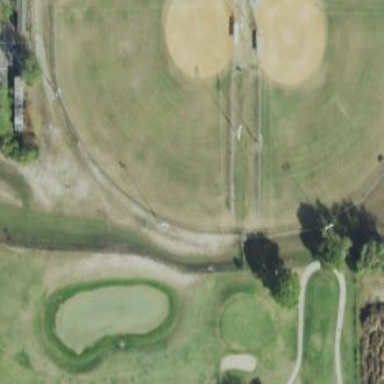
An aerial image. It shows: Baseball pitch for leisure land.